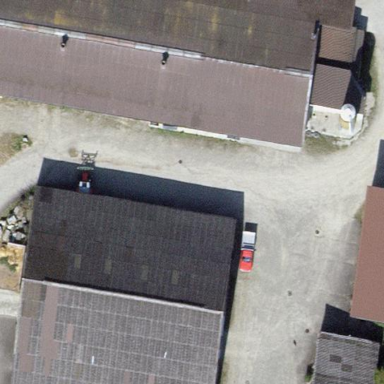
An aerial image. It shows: Gabled roof on farm auxiliary building.